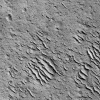
Atmospheric dust classification: not_dusty